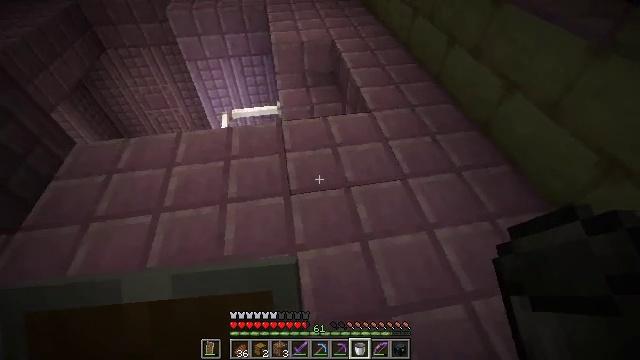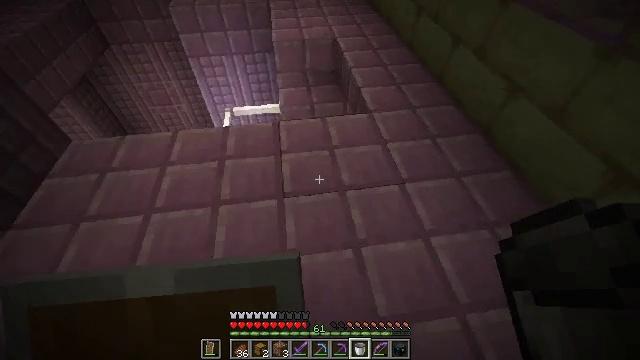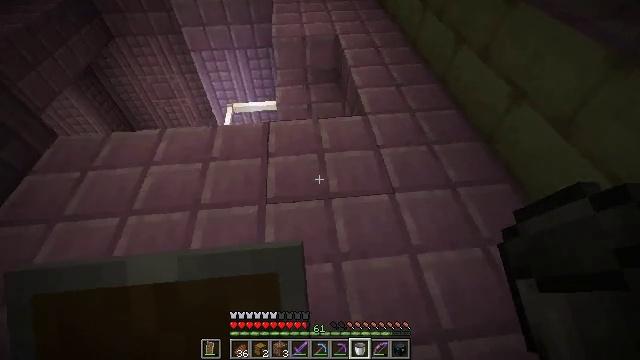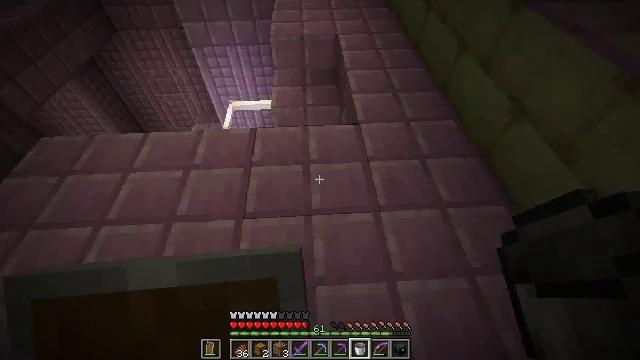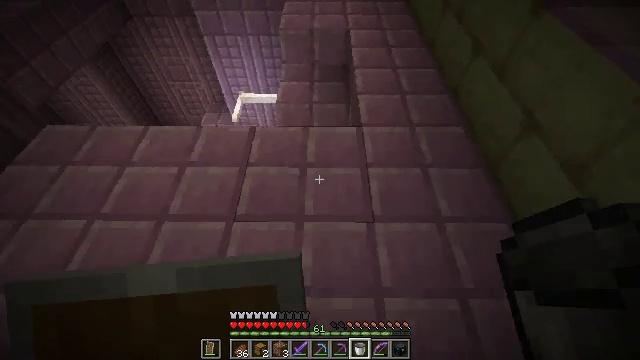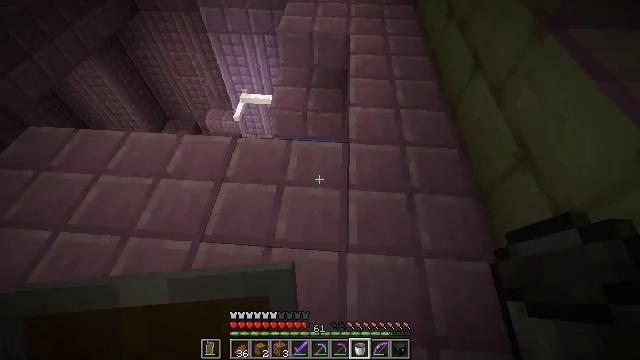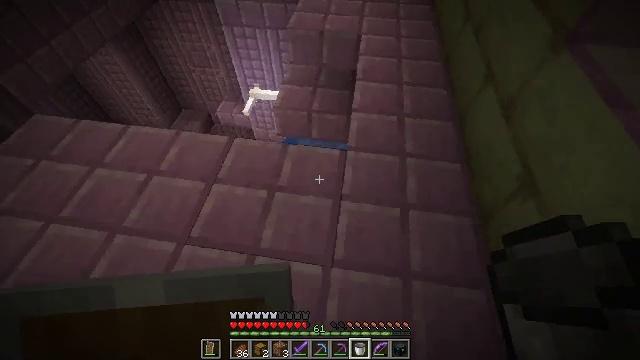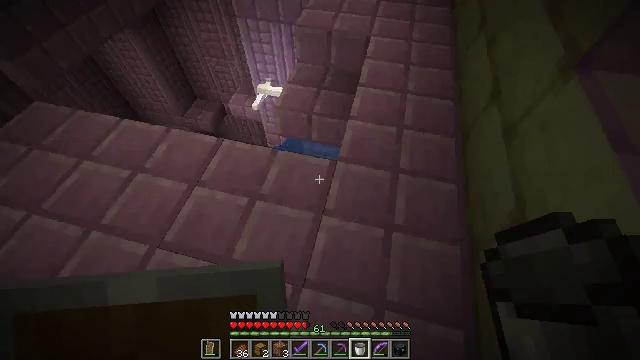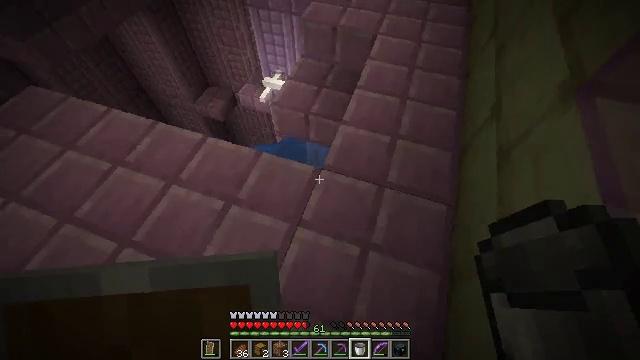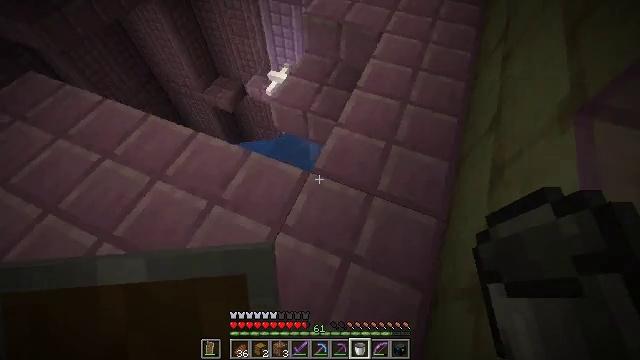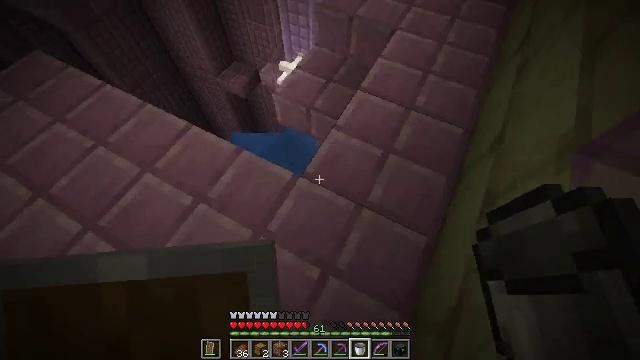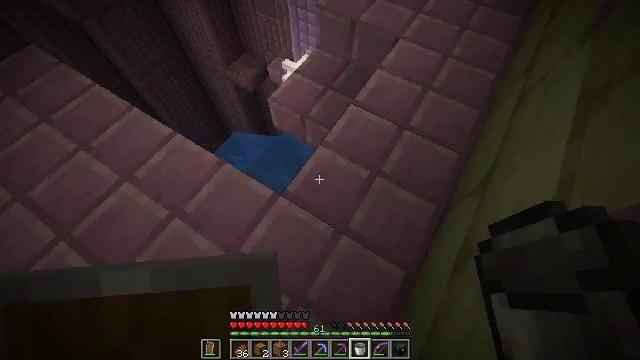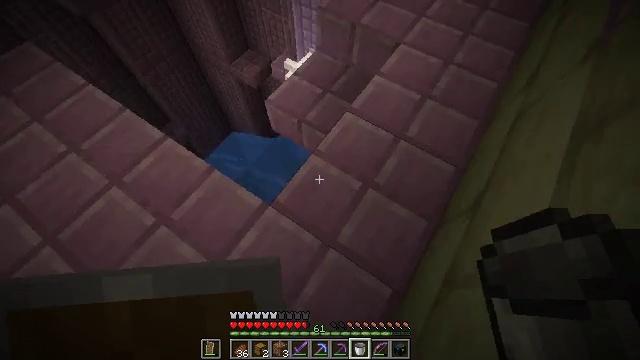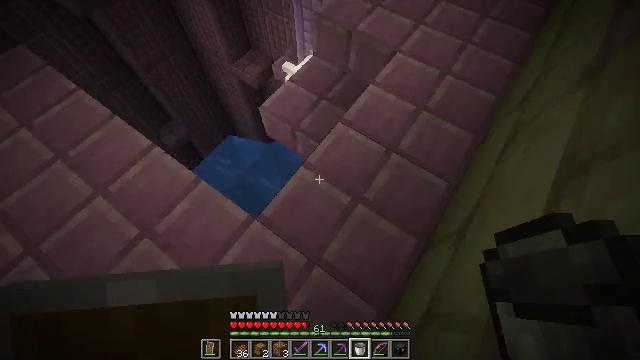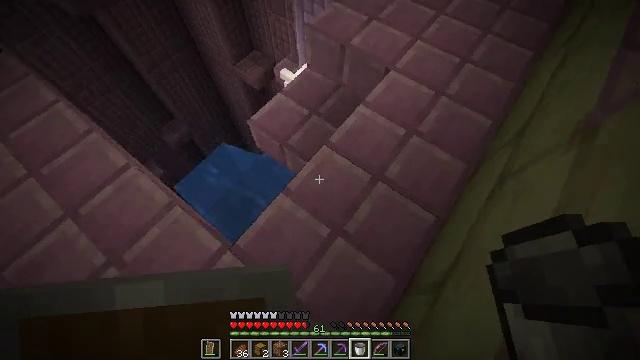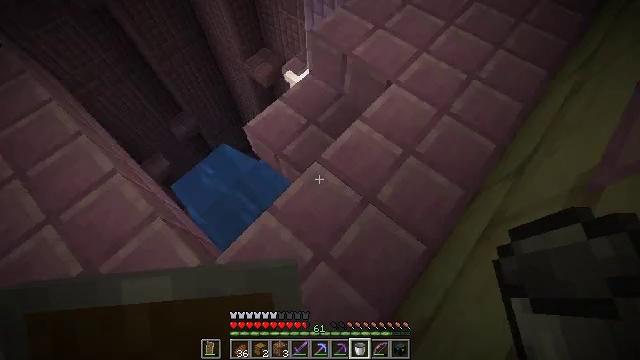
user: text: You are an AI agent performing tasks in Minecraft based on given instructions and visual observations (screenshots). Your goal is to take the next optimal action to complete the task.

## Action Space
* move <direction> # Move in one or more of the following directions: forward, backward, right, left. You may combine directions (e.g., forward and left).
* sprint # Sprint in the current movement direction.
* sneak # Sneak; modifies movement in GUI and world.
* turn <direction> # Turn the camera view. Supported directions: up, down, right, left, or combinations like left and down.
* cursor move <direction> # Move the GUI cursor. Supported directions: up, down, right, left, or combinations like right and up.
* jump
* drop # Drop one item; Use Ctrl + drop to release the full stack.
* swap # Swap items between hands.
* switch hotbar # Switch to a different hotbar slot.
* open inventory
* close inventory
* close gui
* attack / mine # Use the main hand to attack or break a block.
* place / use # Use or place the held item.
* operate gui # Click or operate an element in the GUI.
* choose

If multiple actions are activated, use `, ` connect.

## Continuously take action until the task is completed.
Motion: motion action
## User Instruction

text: Harvest the end rod for use.
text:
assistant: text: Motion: move forward and move right, turn left
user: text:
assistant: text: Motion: move forward and move right, turn left and down
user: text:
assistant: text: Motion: move forward and move right, turn left
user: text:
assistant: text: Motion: move forward and move right, turn left and down
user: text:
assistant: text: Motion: move forward and move right, turn left
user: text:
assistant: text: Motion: move forward and move right, turn left and down
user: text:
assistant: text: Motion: move forward and move right, turn left and down
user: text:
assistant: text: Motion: move forward and move right, turn left and down
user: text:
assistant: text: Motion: move forward and move right, turn left and down
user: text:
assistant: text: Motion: move forward and move right, turn left and down
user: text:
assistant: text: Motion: move forward and move right, turn left and down
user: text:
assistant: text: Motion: move forward and move right, turn left
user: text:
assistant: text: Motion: move forward and move right, turn left
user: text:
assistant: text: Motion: move forward and move right, turn left
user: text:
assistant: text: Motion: move forward and move right, turn left
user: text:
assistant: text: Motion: move forward and move right, turn left
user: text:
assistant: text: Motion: move forward and move right, turn left
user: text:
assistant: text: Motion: move forward and move right, turn left
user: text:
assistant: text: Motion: move forward and move right, turn left
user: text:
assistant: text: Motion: no_op
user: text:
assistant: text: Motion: turn left
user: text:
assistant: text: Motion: turn left
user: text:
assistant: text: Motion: turn left
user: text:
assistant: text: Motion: no_op
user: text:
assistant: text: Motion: move forward
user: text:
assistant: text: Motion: move forward
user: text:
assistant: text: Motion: move forward
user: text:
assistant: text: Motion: move forward
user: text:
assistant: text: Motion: move forward
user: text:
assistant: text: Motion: no_op